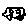
Label: car